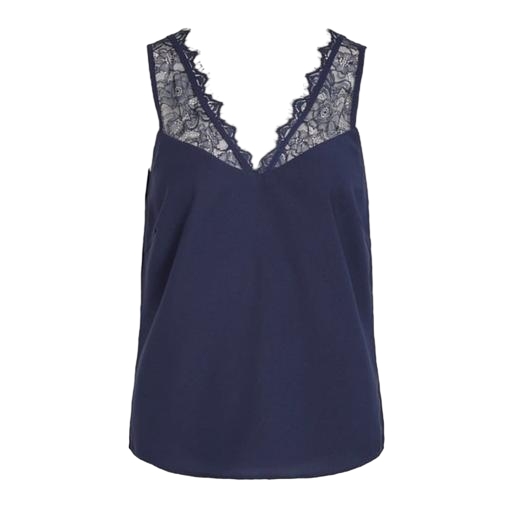
blue lace-accented top, blue lace-insert vest, blue lace tank top, white background